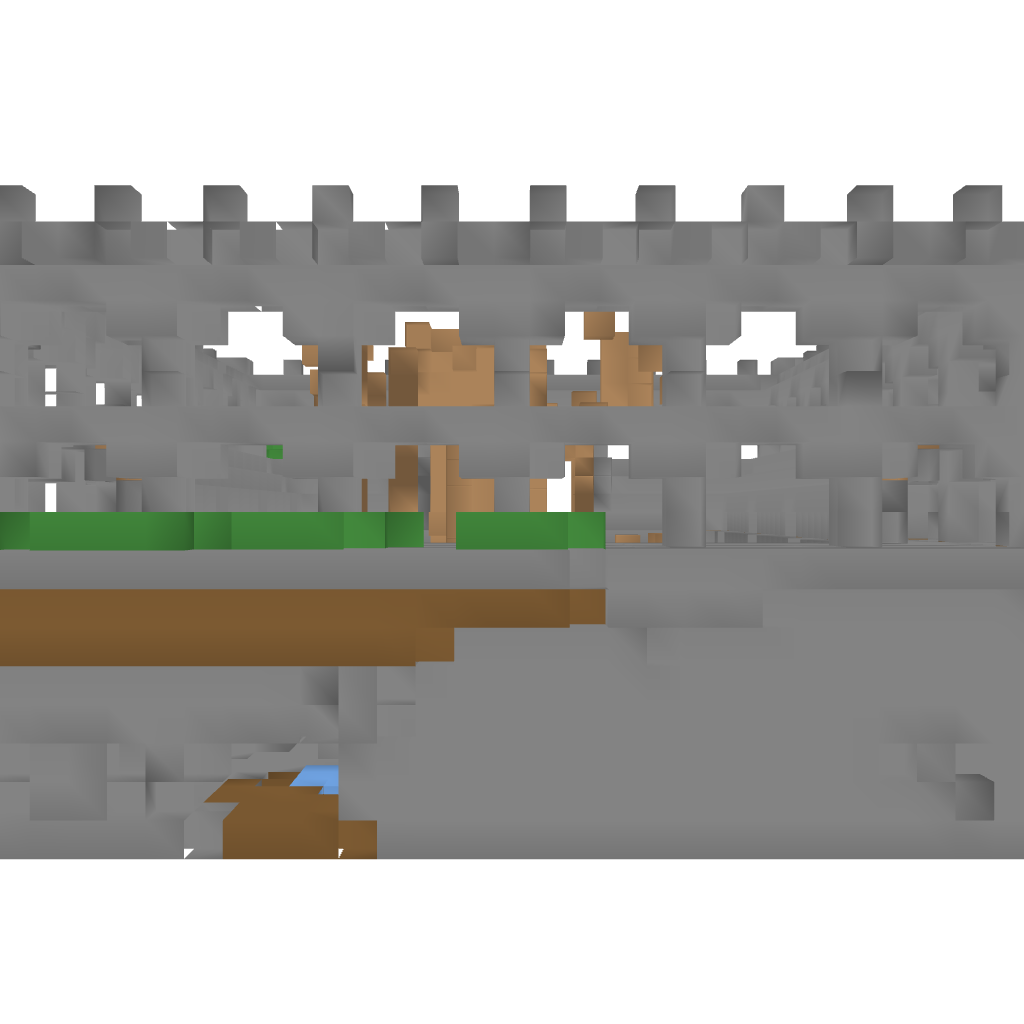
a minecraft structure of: Agility arena 50% of lower part is earth (under green)